Question: So I am having a big table of AbstractID, SentenceID, WordID, and Word. Some words show in multiple files. I would like to count how many files every word shows, and then create a new table of with Word and Count. Below is a piece of my data.

My sql query is below:
'''
CREATE TABLE WORDLIST(WORD, TOTALCOUNT) AS
(
SELECT WORD FROM ASSIGNMENT2 WHERE
(
SELECT WORD, COUNT(*) FROM (select DISTINCT FILEID, WORD FROM ASSIGNMENT2)
GROUP BY WORD ORDER BY COUNT(*) DESC));
'''
It is giving me an error:
"Error report:
SQL Error: ORA-00936: missing expression
00936. 00000 - "missing expression"
*Cause:
*Action:"
How do I correct this? Thanks.
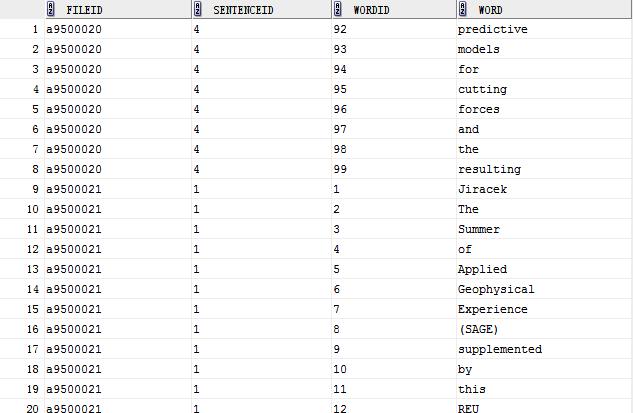
Answer: You're rather overcomplicating the query. The error is because your outer 'where' clause doesn't have a condition; you're selecting multiple things, which isn't right anyway, but then not comparing those to anything. And you don't need to enclose the query in a set of parentheses.
You can just do:
'''
CREATE TABLE WORDLIST (WORD, TOTALCOUNT) AS
SELECT WORD, COUNT(DISTINCT FILEID)
FROM ASSIGNMENT2
GROUP BY WORD;
'''
There's no point ordering the query as it won't affect future queries against the new table - you still have to order those, as there is no inherent order of rows within the table. (And I think an 'order by' will cause an error in a create-as statement, but can't immediately check that).
Creating a table to hold this information seems odd though as it will go out of date quickly. Perhaps you wanted a view really?